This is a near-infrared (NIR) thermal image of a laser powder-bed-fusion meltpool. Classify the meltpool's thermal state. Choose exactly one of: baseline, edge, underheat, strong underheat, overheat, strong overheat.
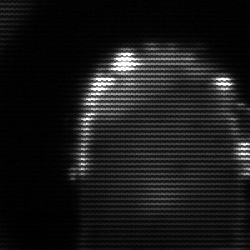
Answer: baseline